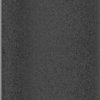
Label: dusty